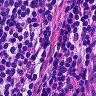
Metastatic tissue present: no